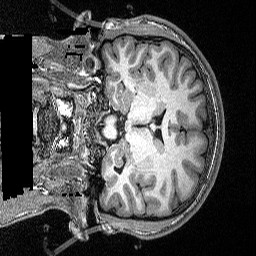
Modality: T1w
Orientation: coronal
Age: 27
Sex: male
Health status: healthy
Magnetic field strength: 3 T
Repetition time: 2.53 s
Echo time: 0.00331 s